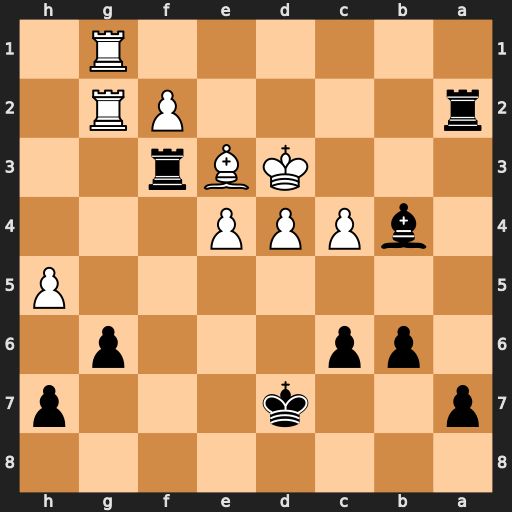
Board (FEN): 8/p2k3p/1pp3p1/7P/1bPPP3/3KBr2/r4PR1/6R1
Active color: b
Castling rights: -
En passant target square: -
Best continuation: Rd2#